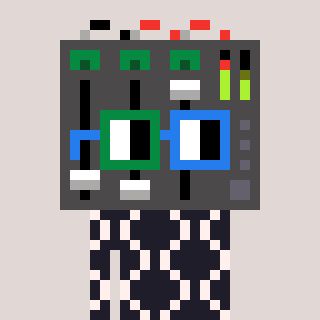
a pixel art character with square green and blue glasses, a mixer-shaped head and a grayscale-colored body on a warm background